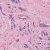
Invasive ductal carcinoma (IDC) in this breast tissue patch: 1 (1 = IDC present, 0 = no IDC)